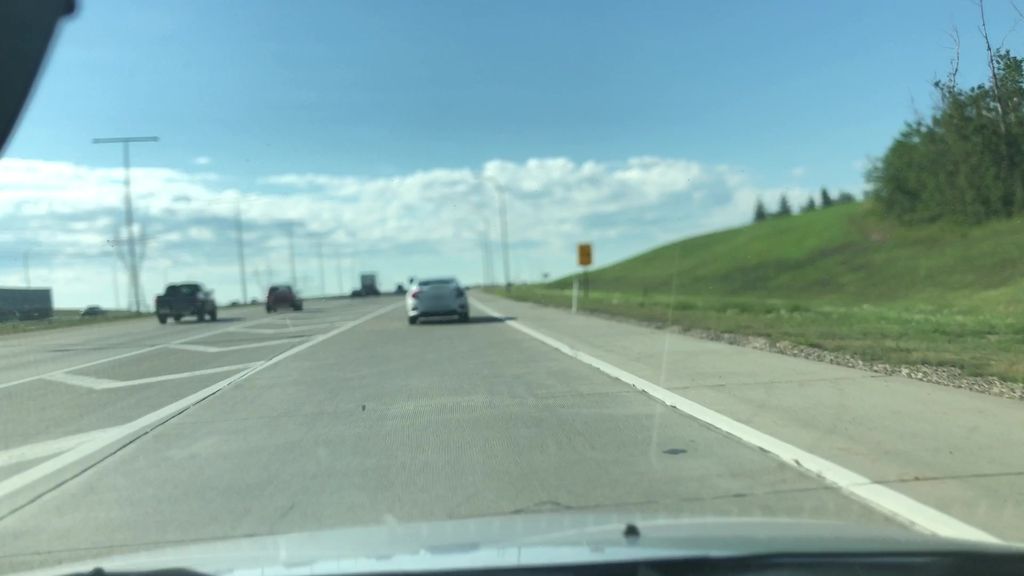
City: edmonton